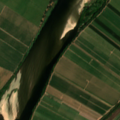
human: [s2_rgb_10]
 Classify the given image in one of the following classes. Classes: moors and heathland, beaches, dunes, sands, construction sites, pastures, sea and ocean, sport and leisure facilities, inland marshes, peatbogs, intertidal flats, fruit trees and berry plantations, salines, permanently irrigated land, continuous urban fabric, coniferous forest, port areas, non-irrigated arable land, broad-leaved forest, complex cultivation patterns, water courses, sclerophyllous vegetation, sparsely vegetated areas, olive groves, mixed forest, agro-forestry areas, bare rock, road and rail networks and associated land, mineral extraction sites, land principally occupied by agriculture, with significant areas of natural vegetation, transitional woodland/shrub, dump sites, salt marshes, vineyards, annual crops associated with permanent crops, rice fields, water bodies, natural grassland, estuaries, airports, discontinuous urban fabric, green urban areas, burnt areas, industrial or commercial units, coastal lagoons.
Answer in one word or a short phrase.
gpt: permanently irrigated land, water courses